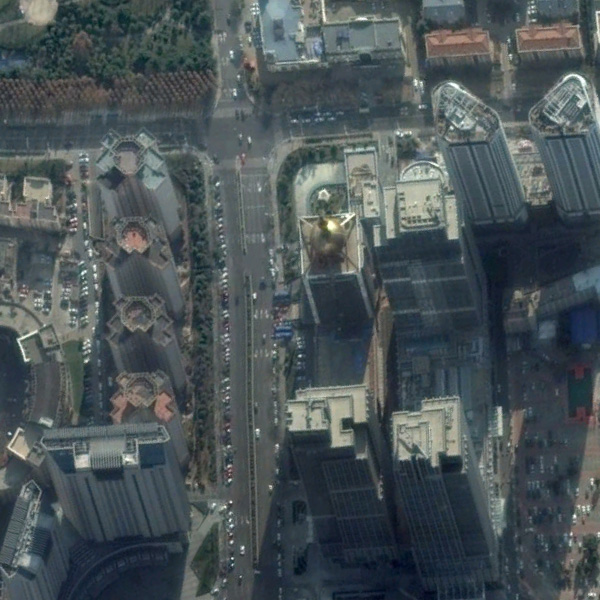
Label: Commercial